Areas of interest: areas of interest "Logistics and Express Delivery"
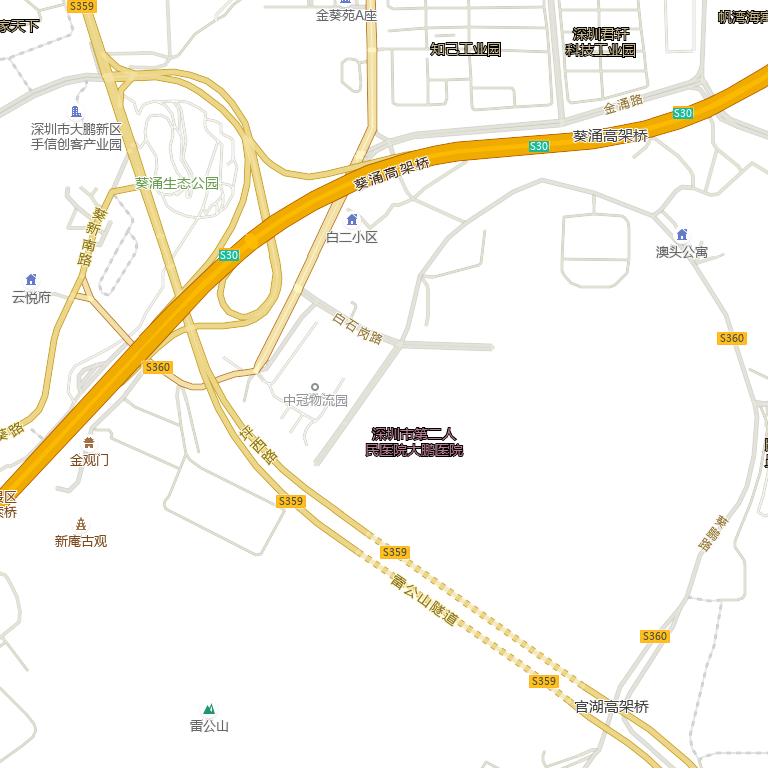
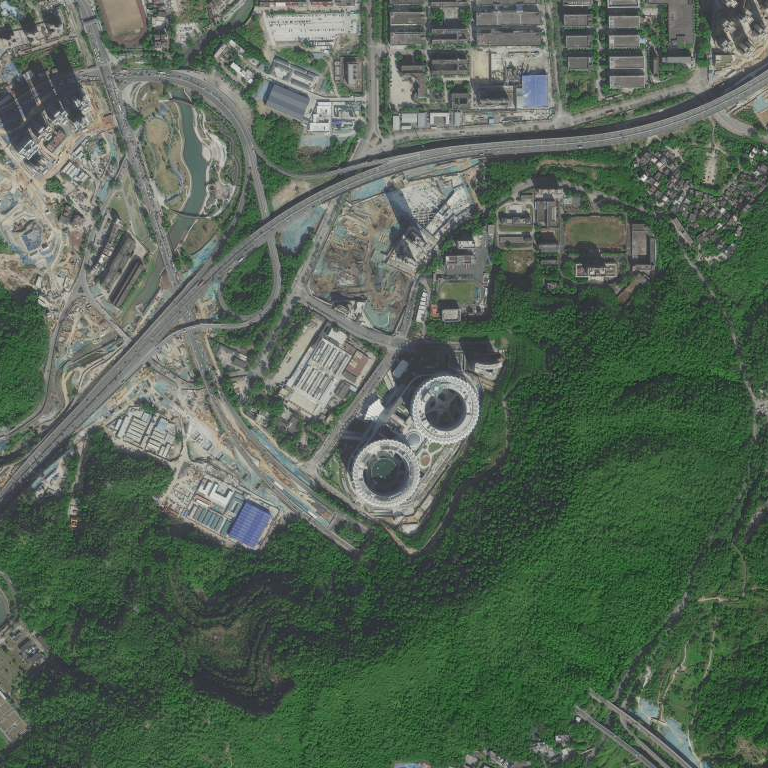